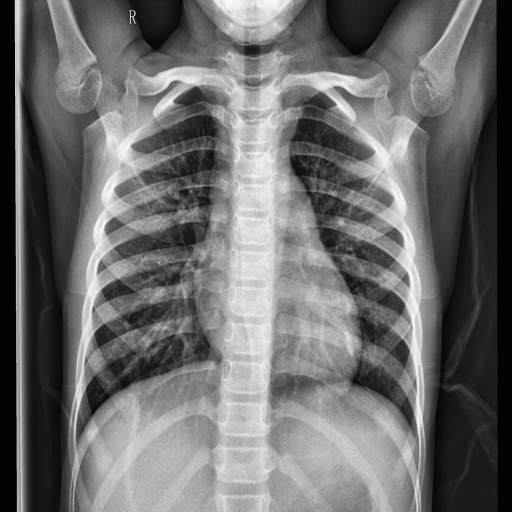
Finding: NORMAL